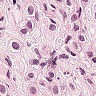
Metastatic tissue present: yes